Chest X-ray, PA view. Patient: 14 years old, sex M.
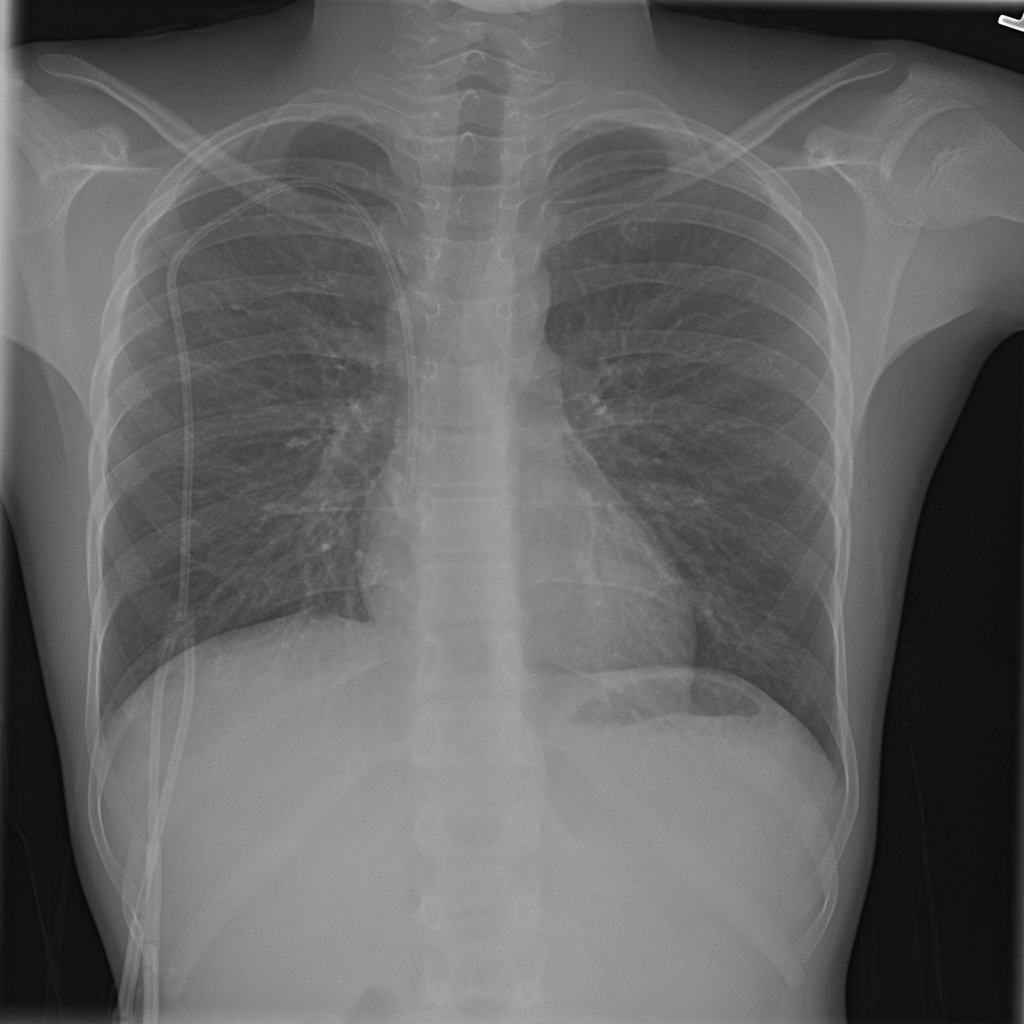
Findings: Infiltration